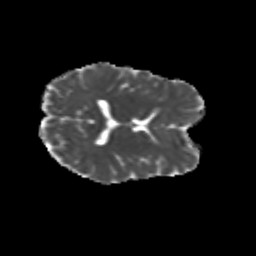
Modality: MD
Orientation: axial
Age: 28
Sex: female
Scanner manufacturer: siemens
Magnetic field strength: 3 T
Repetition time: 3.5 s
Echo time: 0.104 s